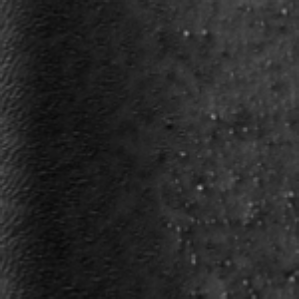
Label: frost